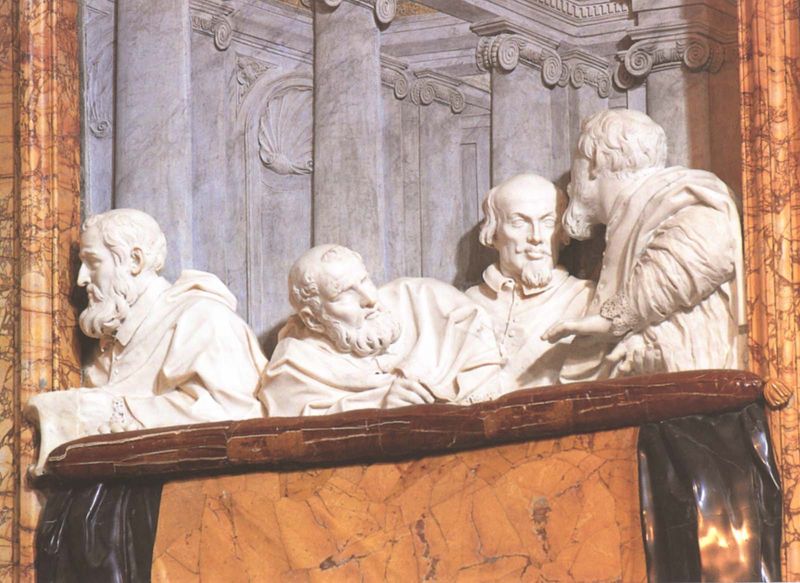
Titel: Altar in der Capella Cornaro
Künstler: Giovanni Lorenzo Bernini
Standort: Rom, S. Maria della Vittoria (EU - I - Latium)
Schlagwörter: gruppe, mann, umhang, haar, marmor, männer, säule, säulen, bart, bärte, kragen, gelehrte, männergruppe, schauen, kirche, gewand, kutte, mantel, statue, balkon, relief, unterhaltung, loge, kissen, polster, büste, bildhauerei, rüschen, nische, balustrade, architrav, kapitell, voluten, mönche, muschel, quasten, zuhören, beratung, philosophen, ionisches kapitell, ionische säulenordnung, marmorfigurengruppe